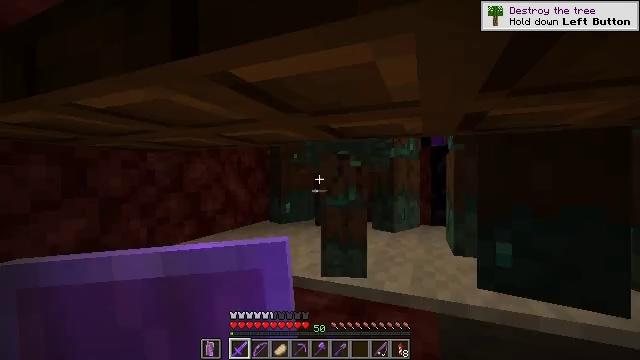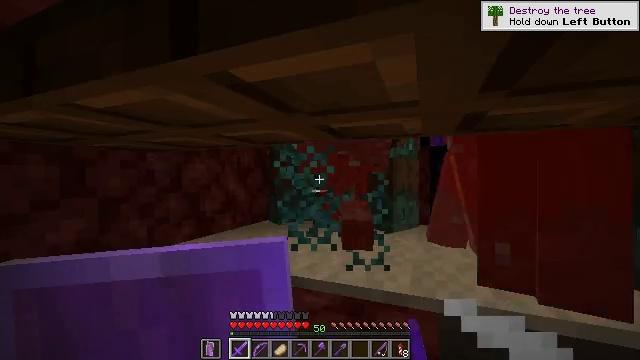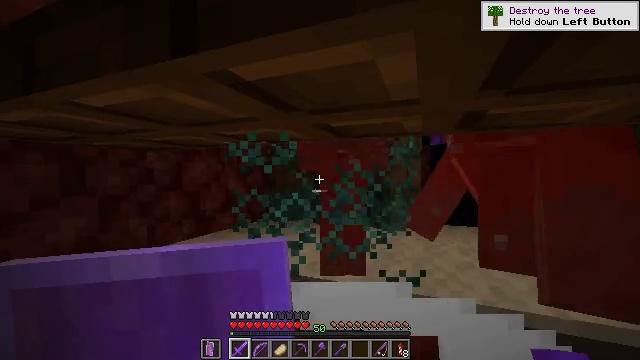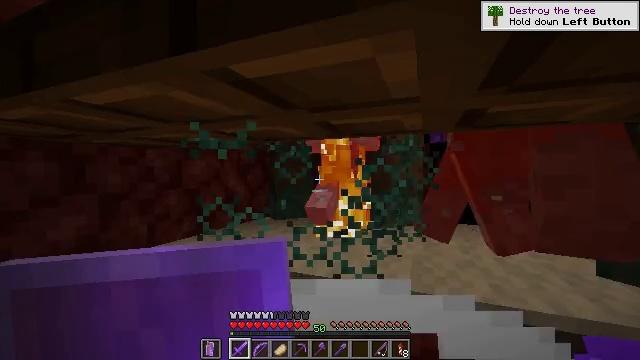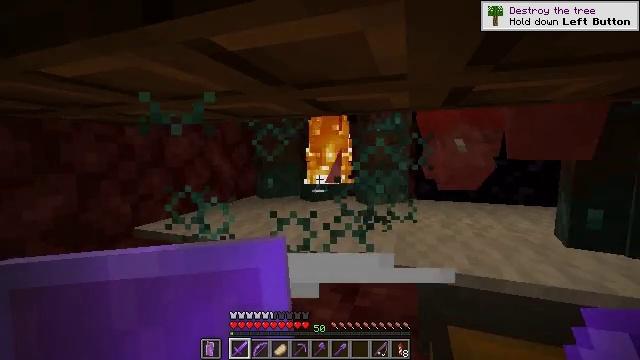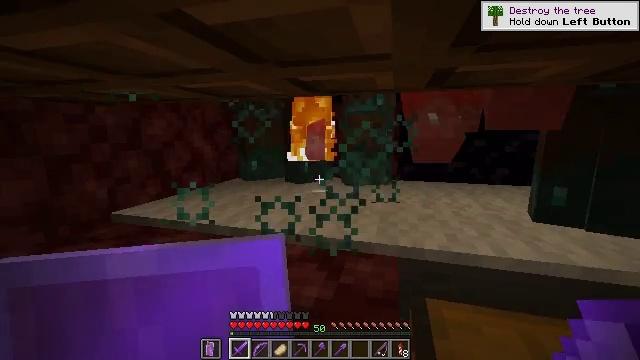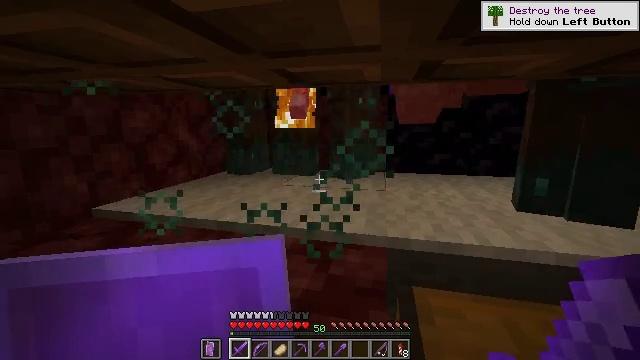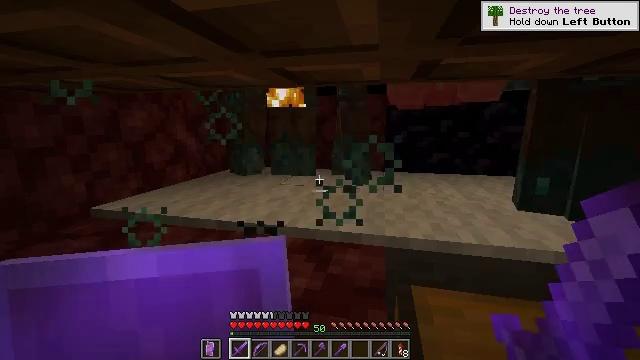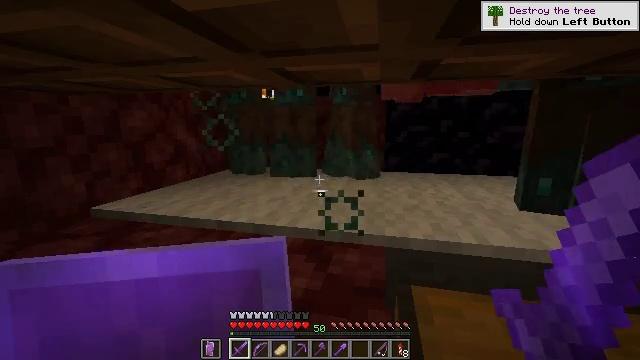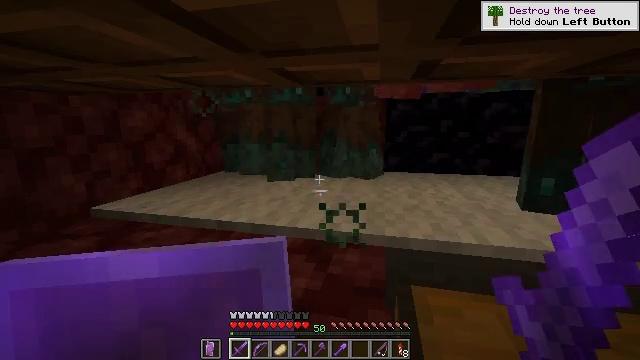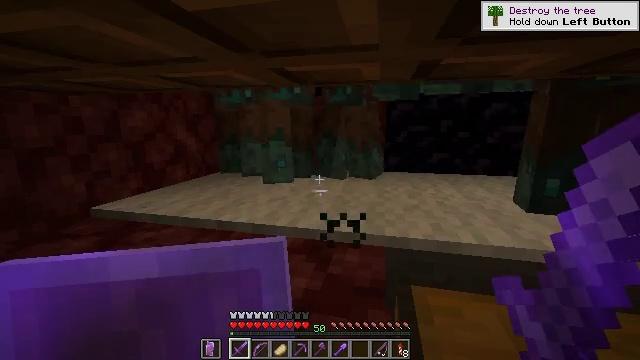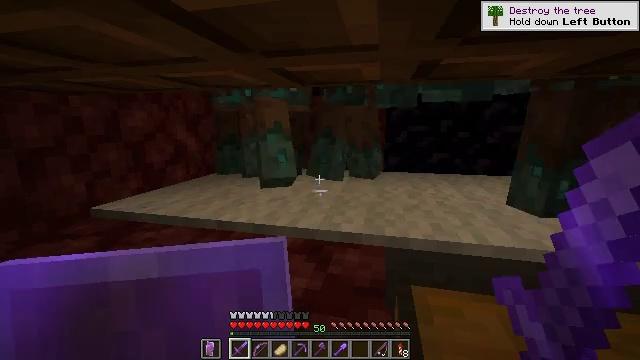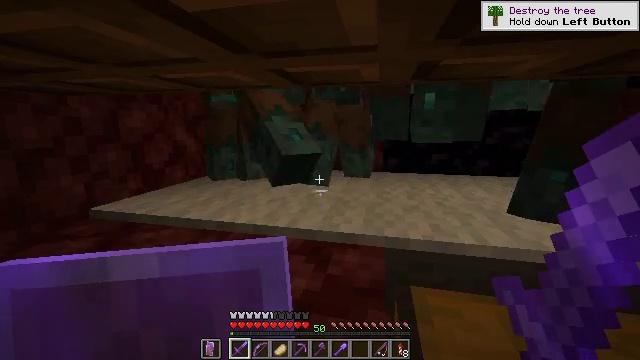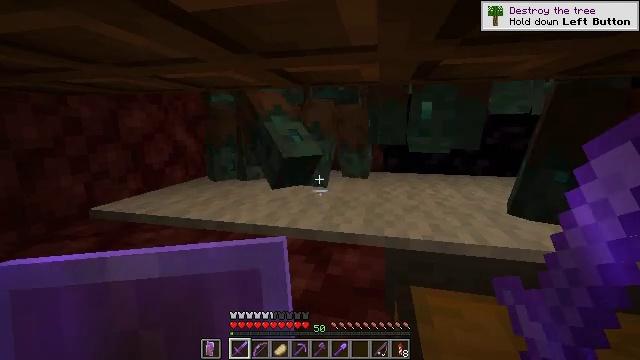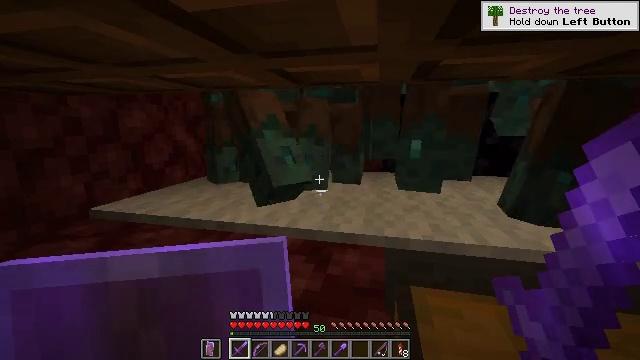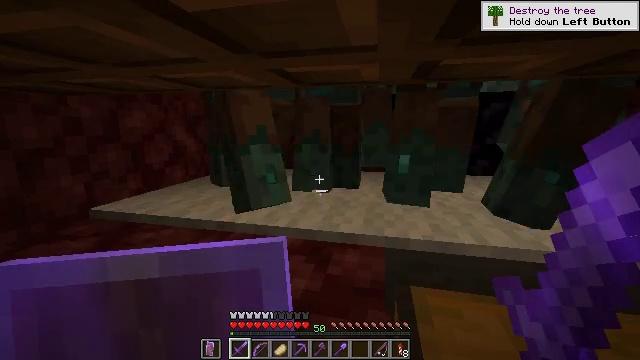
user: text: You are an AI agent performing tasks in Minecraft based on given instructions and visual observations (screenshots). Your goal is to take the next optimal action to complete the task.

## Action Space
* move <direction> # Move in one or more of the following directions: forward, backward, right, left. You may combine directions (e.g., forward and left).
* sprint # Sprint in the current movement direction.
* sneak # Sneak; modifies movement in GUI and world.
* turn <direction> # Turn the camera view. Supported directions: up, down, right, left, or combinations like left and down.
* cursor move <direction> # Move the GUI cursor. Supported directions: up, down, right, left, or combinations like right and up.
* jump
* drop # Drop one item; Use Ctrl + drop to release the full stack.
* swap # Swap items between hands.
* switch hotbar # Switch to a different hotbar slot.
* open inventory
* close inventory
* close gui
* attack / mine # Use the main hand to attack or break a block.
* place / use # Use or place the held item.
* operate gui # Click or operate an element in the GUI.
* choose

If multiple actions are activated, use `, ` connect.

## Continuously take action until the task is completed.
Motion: motion action
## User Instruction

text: Hunt the drowned.
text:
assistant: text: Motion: no_op
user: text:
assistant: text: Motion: no_op
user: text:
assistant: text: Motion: no_op
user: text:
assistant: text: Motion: turn right and down
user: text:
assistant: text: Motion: turn right and down
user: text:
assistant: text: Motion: turn right and down
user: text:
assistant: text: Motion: no_op
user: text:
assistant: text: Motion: no_op
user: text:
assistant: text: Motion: no_op
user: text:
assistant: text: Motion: no_op
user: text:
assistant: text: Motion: no_op
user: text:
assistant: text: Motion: no_op
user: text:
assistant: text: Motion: no_op
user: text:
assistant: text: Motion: no_op
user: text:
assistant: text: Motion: no_op
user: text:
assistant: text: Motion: no_op
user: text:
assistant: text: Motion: no_op
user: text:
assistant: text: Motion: no_op
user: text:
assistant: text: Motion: turn right
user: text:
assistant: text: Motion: turn right
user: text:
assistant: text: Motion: turn right and up
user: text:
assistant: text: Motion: no_op
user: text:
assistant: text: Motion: no_op
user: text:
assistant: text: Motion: turn right
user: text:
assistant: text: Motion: turn right
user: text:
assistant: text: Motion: no_op
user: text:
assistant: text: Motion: no_op
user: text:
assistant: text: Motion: no_op
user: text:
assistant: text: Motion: no_op
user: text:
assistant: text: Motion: no_op